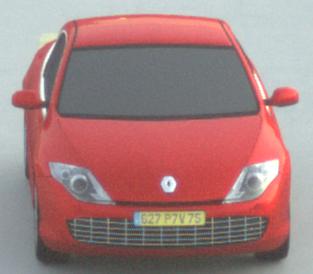
Make: Renault
Model: Laguna Coupé TCe 170
Detailed model: Laguna (III) Coupé
Model produced from: 2010/11
Model produced until: 2011/05
Doors: 2
Color: red
Road condition: dry road
Daytime: sunrise or sunset
Contrast: low contrast